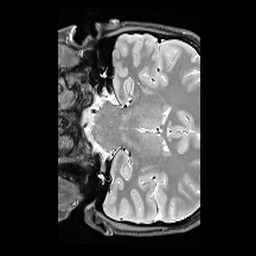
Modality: PDw
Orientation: coronal
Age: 22
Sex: female
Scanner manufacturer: siemens
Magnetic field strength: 3 T
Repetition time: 6.49 s
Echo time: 0.016 s